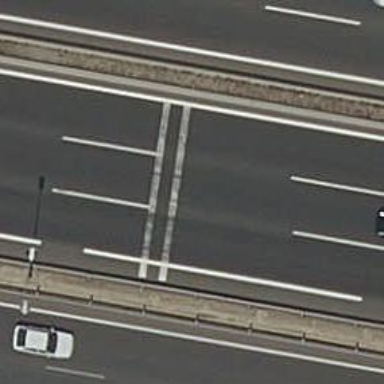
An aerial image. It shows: Traffic calming measure in place: rumble strips.